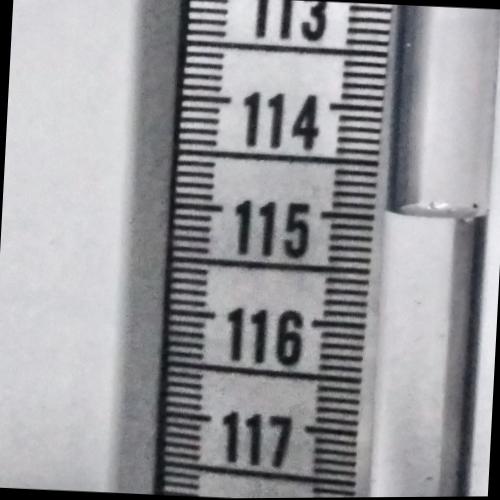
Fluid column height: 115.0 cm